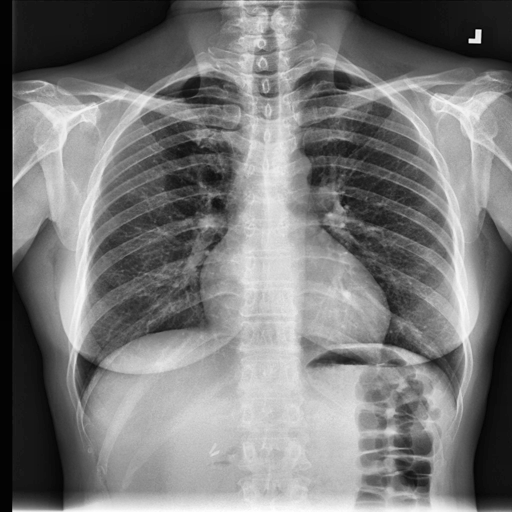
Finding: NORMAL